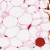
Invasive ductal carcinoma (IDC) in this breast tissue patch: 0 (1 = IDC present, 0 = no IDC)